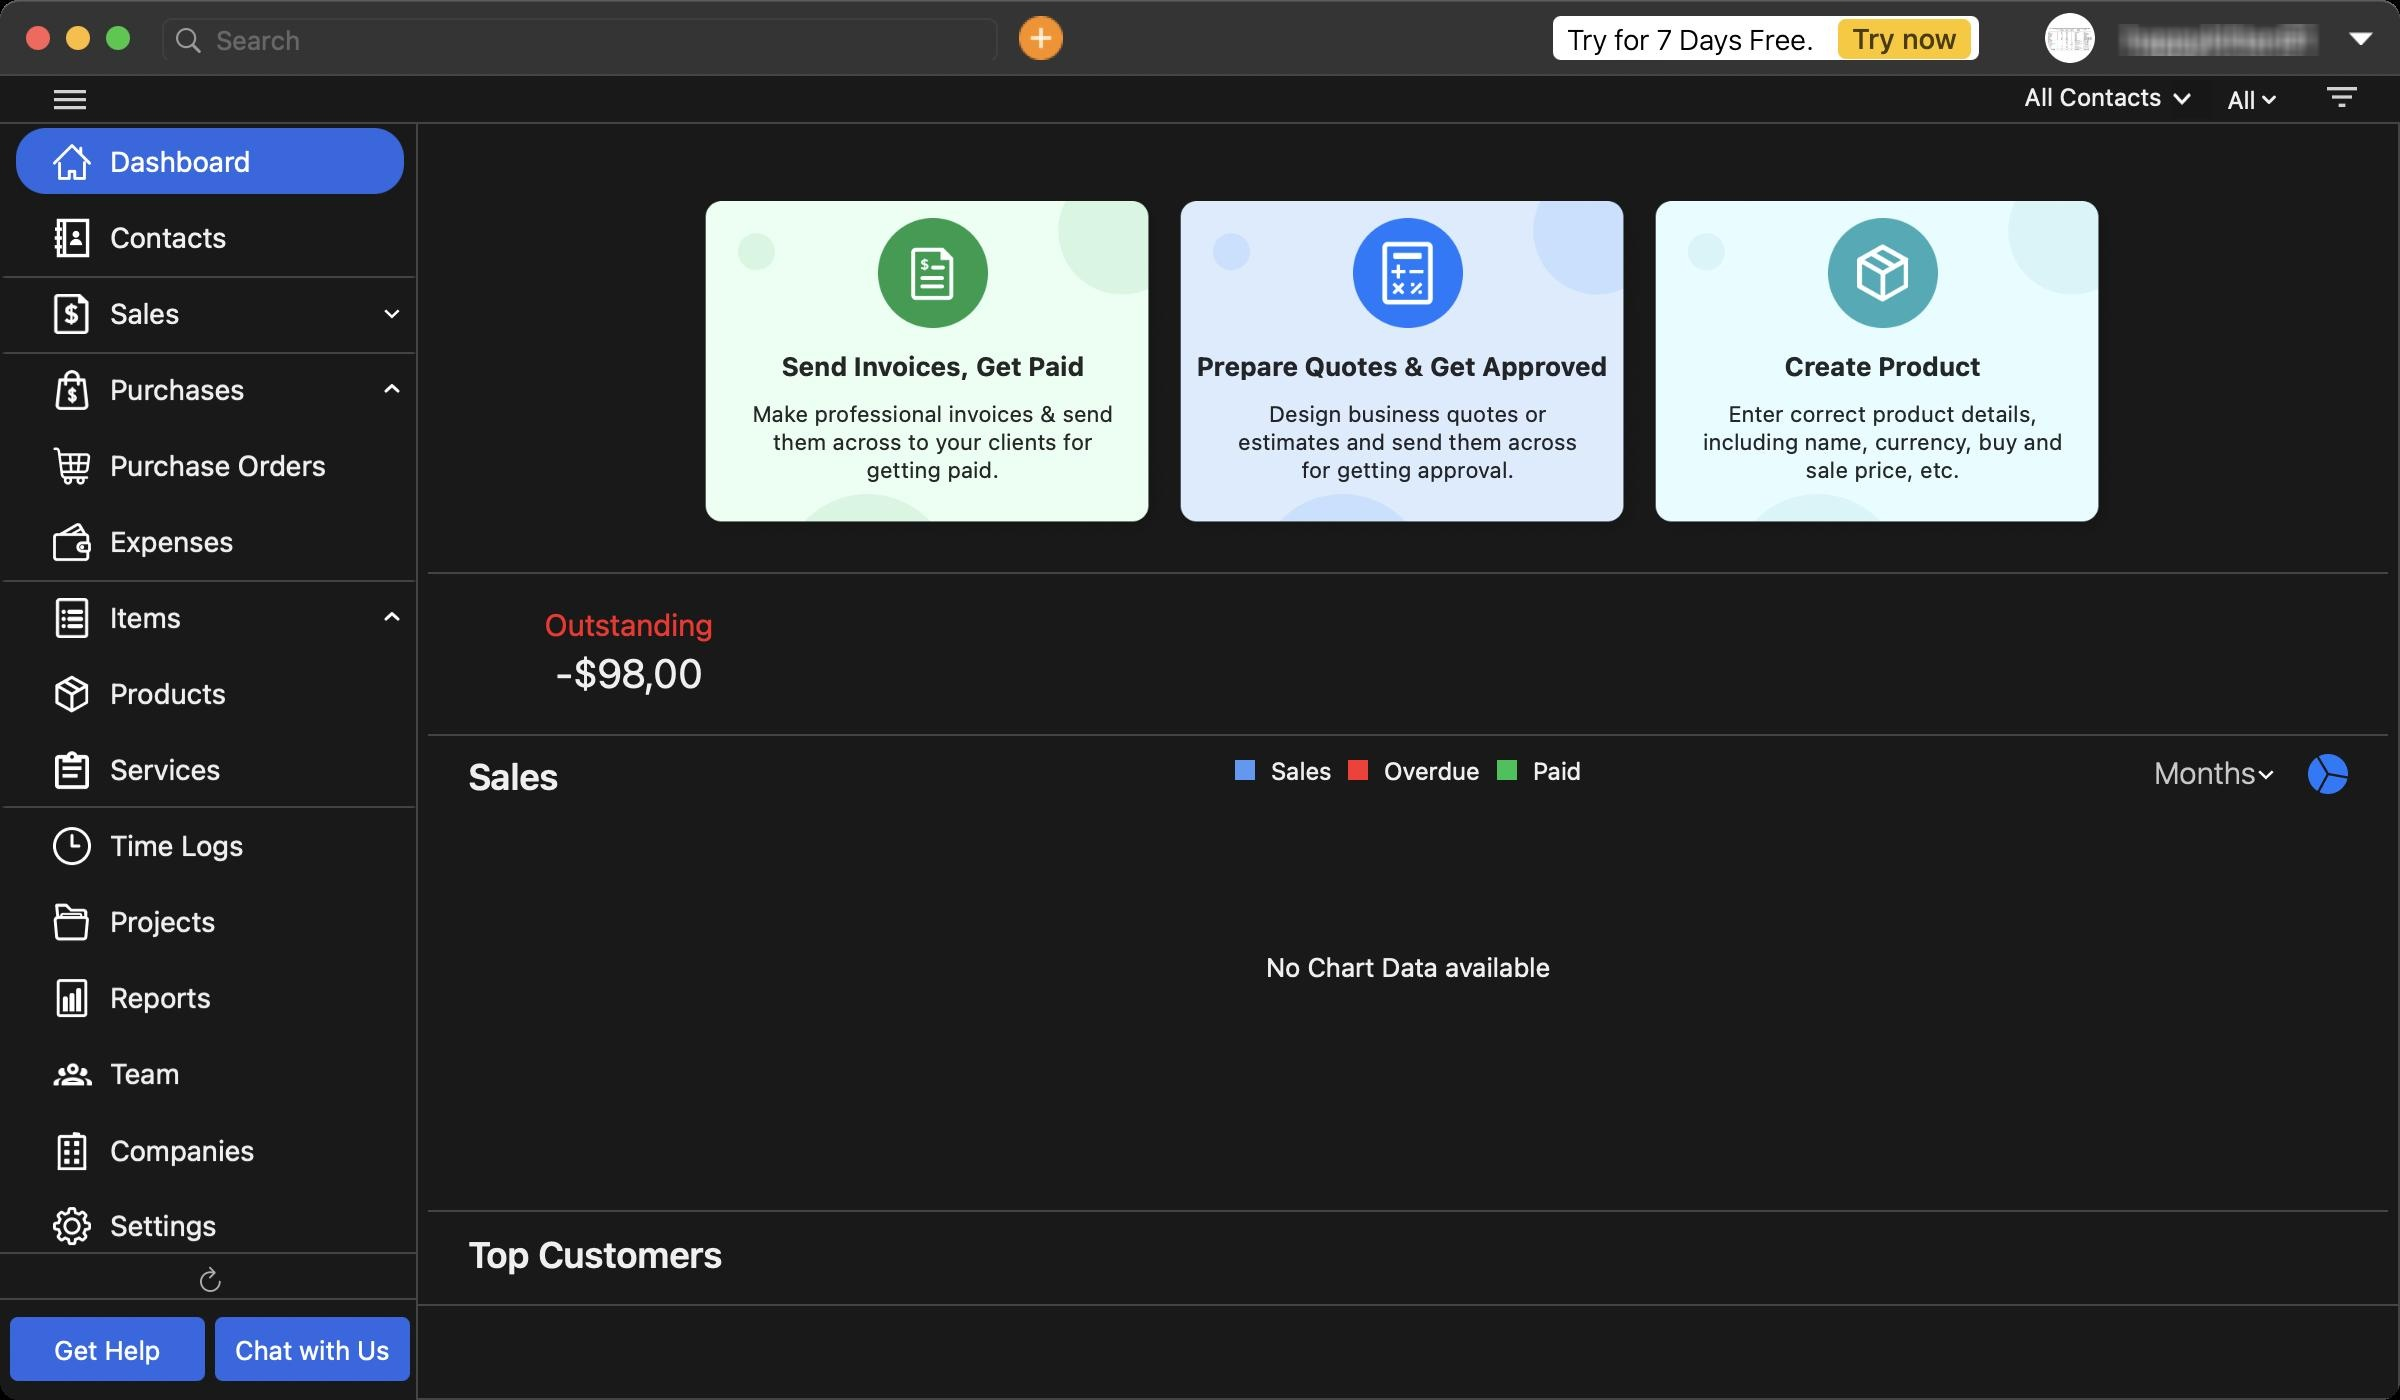
Accessibility tree:
{"name": "Moon_Invoice", "role": "AXWindow", "description": null, "role_description": "standard window", "value": null, "position": "257.00;102.00", "size": "1200;700", "children": [{"name": null, "role": "AXGroup", "description": null, "role_description": "group", "value": null, "position": "0.00;61.00", "size": "210;5", "children": []}, {"name": null, "role": "AXScrollArea", "description": null, "role_description": "scroll area", "value": null, "position": "0.00;62.00", "size": "210;568", "children": [{"name": null, "role": "AXTable", "description": null, "role_description": "table", "value": null, "position": "0.00;62.00", "size": "210;570", "children": [{"name": null, "role": "AXRow", "description": null, "role_description": "table row", "value": null, "position": "0.00;62.00", "size": "210;38", "children": [{"name": null, "role": "AXCell", "description": null, "role_description": "cell", "value": null, "position": "1.00;62.00", "size": "207;38", "children": [{"name": null, "role": "AXGroup", "description": null, "role_description": "group", "value": null, "position": "8.00;64.00", "size": "194;33", "children": [{"name": null, "role": "AXStaticText", "description": null, "role_description": "text", "value": "Dashboard", "position": "53.00;71.00", "size": "143;19", "children": []}, {"name": null, "role": "AXImage", "description": "iconLeft home White", "role_description": "image", "value": null, "position": "26.00;71.00", "size": "20;20", "children": []}]}]}]}, {"name": null, "role": "AXRow", "description": null, "role_description": "table row", "value": null, "position": "0.00;100.00", "size": "210;38", "children": [{"name": null, "role": "AXCell", "description": null, "role_description": "cell", "value": null, "position": "1.00;100.00", "size": "207;38", "children": [{"name": null, "role": "AXGroup", "description": null, "role_description": "group", "value": null, "position": "8.00;102.00", "size": "194;33", "children": [{"name": null, "role": "AXStaticText", "description": null, "role_description": "text", "value": "Contacts", "position": "53.00;109.00", "size": "143;19", "children": []}, {"name": null, "role": "AXImage", "description": "iconLeft contacts White", "role_description": "image", "value": null, "position": "26.00;109.00", "size": "20;20", "children": []}]}]}]}, {"name": null, "role": "AXRow", "description": null, "role_description": "table row", "value": null, "position": "0.00;138.00", "size": "210;38", "children": [{"name": null, "role": "AXCell", "description": null, "role_description": "cell", "value": null, "position": "1.00;138.00", "size": "207;38", "children": [{"name": null, "role": "AXGroup", "description": null, "role_description": "group", "value": null, "position": "-1.00;138.00", "size": "211;1", "children": []}, {"name": null, "role": "AXGroup", "description": null, "role_description": "group", "value": null, "position": "8.00;140.00", "size": "194;33", "children": [{"name": null, "role": "AXStaticText", "description": null, "role_description": "text", "value": "Sales", "position": "53.00;147.00", "size": "143;19", "children": []}, {"name": null, "role": "AXImage", "description": "iconLeft Sales White", "role_description": "image", "value": null, "position": "26.00;147.00", "size": "20;20", "children": []}]}, {"name": null, "role": "AXImage", "description": "down arrow White", "role_description": "image", "value": null, "position": "183.00;144.50", "size": "25;25", "children": []}]}]}, {"name": null, "role": "AXRow", "description": null, "role_description": "table row", "value": null, "position": "0.00;176.00", "size": "210;0", "children": [{"name": null, "role": "AXCell", "description": null, "role_description": "cell", "value": null, "position": "1.00;176.00", "size": "207;0", "children": [{"name": null, "role": "AXGroup", "description": null, "role_description": "group", "value": null, "position": "8.00;178.01", "size": "194;0", "children": [{"name": null, "role": "AXStaticText", "description": null, "role_description": "text", "value": "Invoices", "position": "53.00;185.01", "size": "143;19", "children": []}, {"name": null, "role": "AXImage", "description": "iconLeft invoice White", "role_description": "image", "value": null, "position": "26.00;185.01", "size": "20;20", "children": []}]}]}]}, {"name": null, "role": "AXRow", "description": null, "role_description": "table row", "value": null, "position": "0.00;176.01", "size": "210;0", "children": [{"name": null, "role": "AXCell", "description": null, "role_description": "cell", "value": null, "position": "1.00;176.01", "size": "207;0", "children": [{"name": null, "role": "AXGroup", "description": null, "role_description": "group", "value": null, "position": "8.00;178.02", "size": "194;0", "children": [{"name": null, "role": "AXStaticText", "description": null, "role_description": "text", "value": "Estimates", "position": "53.00;185.02", "size": "143;19", "children": []}, {"name": null, "role": "AXImage", "description": "iconLeft estimate White", "role_description": "image", "value": null, "position": "26.00;185.02", "size": "20;20", "children": []}]}]}]}, {"name": null, "role": "AXRow", "description": null, "role_description": "table row", "value": null, "position": "0.00;176.02", "size": "210;0", "children": [{"name": null, "role": "AXCell", "description": null, "role_description": "cell", "value": null, "position": "1.00;176.02", "size": "207;0", "children": [{"name": null, "role": "AXGroup", "description": null, "role_description": "group", "value": null, "position": "8.00;178.03", "size": "194;0", "children": [{"name": null, "role": "AXStaticText", "description": null, "role_description": "text", "value": "Credit Notes", "position": "53.00;185.03", "size": "143;19", "children": []}, {"name": null, "role": "AXImage", "description": "iconLeft credit notes White", "role_description": "image", "value": null, "position": "26.00;185.03", "size": "20;20", "children": []}]}]}]}, {"name": null, "role": "AXRow", "description": null, "role_description": "table row", "value": null, "position": "0.00;176.03", "size": "210;0", "children": [{"name": null, "role": "AXCell", "description": null, "role_description": "cell", "value": null, "position": "1.00;176.03", "size": "207;0", "children": [{"name": null, "role": "AXGroup", "description": null, "role_description": "group", "value": null, "position": "8.00;178.04", "size": "194;0", "children": [{"name": null, "role": "AXStaticText", "description": null, "role_description": "text", "value": "Payments", "position": "53.00;185.04", "size": "143;19", "children": []}, {"name": null, "role": "AXImage", "description": "iconLeft payments White", "role_description": "image", "value": null, "position": "26.00;185.04", "size": "20;20", "children": []}]}]}]}, {"name": null, "role": "AXRow", "description": null, "role_description": "table row", "value": null, "position": "0.00;176.04", "size": "210;38", "children": [{"name": null, "role": "AXCell", "description": null, "role_description": "cell", "value": null, "position": "1.00;176.04", "size": "207;38", "children": [{"name": null, "role": "AXGroup", "description": null, "role_description": "group", "value": null, "position": "-1.00;176.04", "size": "211;1", "children": []}, {"name": null, "role": "AXGroup", "description": null, "role_description": "group", "value": null, "position": "8.00;178.04", "size": "194;33", "children": [{"name": null, "role": "AXStaticText", "description": null, "role_description": "text", "value": "Purchases", "position": "53.00;185.04", "size": "143;19", "children": []}, {"name": null, "role": "AXImage", "description": "iconLeft Purchases White", "role_description": "image", "value": null, "position": "26.00;185.04", "size": "20;20", "children": []}]}, {"name": null, "role": "AXImage", "description": "up arrow white", "role_description": "image", "value": null, "position": "183.00;182.54", "size": "25;25", "children": []}]}]}, {"name": null, "role": "AXRow", "description": null, "role_description": "table row", "value": null, "position": "0.00;214.04", "size": "210;38", "children": [{"name": null, "role": "AXCell", "description": null, "role_description": "cell", "value": null, "position": "1.00;214.04", "size": "207;38", "children": [{"name": null, "role": "AXGroup", "description": null, "role_description": "group", "value": null, "position": "8.00;216.04", "size": "194;33", "children": [{"name": null, "role": "AXStaticText", "description": null, "role_description": "text", "value": "Purchase Orders", "position": "53.00;223.04", "size": "143;19", "children": []}, {"name": null, "role": "AXImage", "description": "iconLeft purchase order White", "role_description": "image", "value": null, "position": "26.00;223.04", "size": "20;20", "children": []}]}]}]}, {"name": null, "role": "AXRow", "description": null, "role_description": "table row", "value": null, "position": "0.00;252.04", "size": "210;38", "children": [{"name": null, "role": "AXCell", "description": null, "role_description": "cell", "value": null, "position": "1.00;252.04", "size": "207;38", "children": [{"name": null, "role": "AXGroup", "description": null, "role_description": "group", "value": null, "position": "8.00;254.04", "size": "194;33", "children": [{"name": null, "role": "AXStaticText", "description": null, "role_description": "text", "value": "Expenses", "position": "53.00;261.04", "size": "143;19", "children": []}, {"name": null, "role": "AXImage", "description": "iconLeft expenses White", "role_description": "image", "value": null, "position": "26.00;261.04", "size": "20;20", "children": []}]}]}]}, {"name": null, "role": "AXRow", "description": null, "role_description": "table row", "value": null, "position": "0.00;290.04", "size": "210;38", "children": [{"name": null, "role": "AXCell", "description": null, "role_description": "cell", "value": null, "position": "1.00;290.04", "size": "207;38", "children": [{"name": null, "role": "AXGroup", "description": null, "role_description": "group", "value": null, "position": "-1.00;290.04", "size": "211;1", "children": []}, {"name": null, "role": "AXGroup", "description": null, "role_description": "group", "value": null, "position": "8.00;292.04", "size": "194;33", "children": [{"name": null, "role": "AXStaticText", "description": null, "role_description": "text", "value": "Items", "position": "53.00;299.04", "size": "143;19", "children": []}, {"name": null, "role": "AXImage", "description": "iconLeft Items White", "role_description": "image", "value": null, "position": "26.00;299.04", "size": "20;20", "children": []}]}, {"name": null, "role": "AXImage", "description": "up arrow white", "role_description": "image", "value": null, "position": "183.00;296.54", "size": "25;25", "children": []}]}]}, {"name": null, "role": "AXRow", "description": null, "role_description": "table row", "value": null, "position": "0.00;328.04", "size": "210;38", "children": [{"name": null, "role": "AXCell", "description": null, "role_description": "cell", "value": null, "position": "1.00;328.04", "size": "207;38", "children": [{"name": null, "role": "AXGroup", "description": null, "role_description": "group", "value": null, "position": "8.00;330.04", "size": "194;33", "children": [{"name": null, "role": "AXStaticText", "description": null, "role_description": "text", "value": "Products", "position": "53.00;337.04", "size": "143;19", "children": []}, {"name": null, "role": "AXImage", "description": "iconLeft product White", "role_description": "image", "value": null, "position": "26.00;337.04", "size": "20;20", "children": []}]}]}]}, {"name": null, "role": "AXRow", "description": null, "role_description": "table row", "value": null, "position": "0.00;366.04", "size": "210;38", "children": [{"name": null, "role": "AXCell", "description": null, "role_description": "cell", "value": null, "position": "1.00;366.04", "size": "207;38", "children": [{"name": null, "role": "AXGroup", "description": null, "role_description": "group", "value": null, "position": "8.00;368.04", "size": "194;33", "children": [{"name": null, "role": "AXStaticText", "description": null, "role_description": "text", "value": "Services", "position": "53.00;375.04", "size": "143;19", "children": []}, {"name": null, "role": "AXImage", "description": "iconLeft service White", "role_description": "image", "value": null, "position": "26.00;375.04", "size": "20;20", "children": []}]}, {"name": null, "role": "AXGroup", "description": null, "role_description": "group", "value": null, "position": "-1.00;403.04", "size": "211;1", "children": []}]}]}, {"name": null, "role": "AXRow", "description": null, "role_description": "table row", "value": null, "position": "0.00;404.04", "size": "210;38", "children": [{"name": null, "role": "AXCell", "description": null, "role_description": "cell", "value": null, "position": "1.00;404.04", "size": "207;38", "children": [{"name": null, "role": "AXGroup", "description": null, "role_description": "group", "value": null, "position": "8.00;406.04", "size": "194;33", "children": [{"name": null, "role": "AXStaticText", "description": null, "role_description": "text", "value": "Time Logs", "position": "53.00;413.04", "size": "143;19", "children": []}, {"name": null, "role": "AXImage", "description": "iconLeft timelogs White", "role_description": "image", "value": null, "position": "26.00;413.04", "size": "20;20", "children": []}]}]}]}, {"name": null, "role": "AXRow", "description": null, "role_description": "table row", "value": null, "position": "0.00;442.04", "size": "210;38", "children": [{"name": null, "role": "AXCell", "description": null, "role_description": "cell", "value": null, "position": "1.00;442.04", "size": "207;38", "children": [{"name": null, "role": "AXGroup", "description": null, "role_description": "group", "value": null, "position": "8.00;444.04", "size": "194;33", "children": [{"name": null, "role": "AXStaticText", "description": null, "role_description": "text", "value": "Projects", "position": "53.00;451.04", "size": "143;19", "children": []}, {"name": null, "role": "AXImage", "description": "iconLeft project White", "role_description": "image", "value": null, "position": "26.00;451.04", "size": "20;20", "children": []}]}]}]}, {"name": null, "role": "AXRow", "description": null, "role_description": "table row", "value": null, "position": "0.00;480.04", "size": "210;0", "children": [{"name": null, "role": "AXCell", "description": null, "role_description": "cell", "value": null, "position": "1.00;480.04", "size": "207;0", "children": [{"name": null, "role": "AXGroup", "description": null, "role_description": "group", "value": null, "position": "8.00;482.05", "size": "194;0", "children": [{"name": null, "role": "AXStaticText", "description": null, "role_description": "text", "value": "Taxes", "position": "53.00;489.05", "size": "143;19", "children": []}, {"name": null, "role": "AXImage", "description": "iconLeft taxes White", "role_description": "image", "value": null, "position": "26.00;489.05", "size": "20;20", "children": []}]}]}]}, {"name": null, "role": "AXRow", "description": null, "role_description": "table row", "value": null, "position": "0.00;480.05", "size": "210;38", "children": [{"name": null, "role": "AXCell", "description": null, "role_description": "cell", "value": null, "position": "1.00;480.05", "size": "207;38", "children": [{"name": null, "role": "AXGroup", "description": null, "role_description": "group", "value": null, "position": "8.00;482.05", "size": "194;33", "children": [{"name": null, "role": "AXStaticText", "description": null, "role_description": "text", "value": "Reports", "position": "53.00;489.05", "size": "143;19", "children": []}, {"name": null, "role": "AXImage", "description": "iconLeft report White", "role_description": "image", "value": null, "position": "26.00;489.05", "size": "20;20", "children": []}]}]}]}, {"name": null, "role": "AXRow", "description": null, "role_description": "table row", "value": null, "position": "0.00;518.05", "size": "210;38", "children": [{"name": null, "role": "AXCell", "description": null, "role_description": "cell", "value": null, "position": "1.00;518.05", "size": "207;38", "children": [{"name": null, "role": "AXGroup", "description": null, "role_description": "group", "value": null, "position": "8.00;520.05", "size": "194;33", "children": [{"name": null, "role": "AXStaticText", "description": null, "role_description": "text", "value": "Team", "position": "53.00;527.05", "size": "143;19", "children": []}, {"name": null, "role": "AXImage", "description": "iconLeft team white", "role_description": "image", "value": null, "position": "26.00;527.05", "size": "20;20", "children": []}]}]}]}, {"name": null, "role": "AXRow", "description": null, "role_description": "table row", "value": null, "position": "0.00;556.05", "size": "210;38", "children": [{"name": null, "role": "AXCell", "description": null, "role_description": "cell", "value": null, "position": "1.00;556.05", "size": "207;38", "children": [{"name": null, "role": "AXGroup", "description": null, "role_description": "group", "value": null, "position": "8.00;558.05", "size": "194;33", "children": [{"name": null, "role": "AXStaticText", "description": null, "role_description": "text", "value": "Companies", "position": "53.00;565.55", "size": "143;19", "children": []}, {"name": null, "role": "AXImage", "description": "iconLeft cmpnyInfo White", "role_description": "image", "value": null, "position": "26.00;565.55", "size": "20;20", "children": []}]}]}]}, {"name": null, "role": "AXRow", "description": null, "role_description": "table row", "value": null, "position": "0.00;594.05", "size": "210;38", "children": [{"name": null, "role": "AXCell", "description": null, "role_description": "cell", "value": null, "position": "1.00;594.05", "size": "207;38", "children": [{"name": null, "role": "AXGroup", "description": null, "role_description": "group", "value": null, "position": "8.00;596.05", "size": "194;33", "children": [{"name": null, "role": "AXStaticText", "description": null, "role_description": "text", "value": "Settings", "position": "53.00;603.05", "size": "143;19", "children": []}, {"name": null, "role": "AXImage", "description": "iconLeft setting White", "role_description": "image", "value": null, "position": "26.00;603.05", "size": "20;20", "children": []}]}]}]}, {"name": null, "role": "AXColumn", "description": null, "role_description": "column", "value": null, "position": "0.00;62.00", "size": "210;570", "children": []}]}, {"name": null, "role": "AXScrollBar", "description": null, "role_description": "scroll bar", "value": 0.0, "position": "194.00;62.00", "size": "16;568", "children": [{"name": null, "role": "AXValueIndicator", "description": null, "role_description": "value indicator", "value": 0.0, "position": "198.00;63.00", "size": "12;564", "children": []}, {"name": null, "role": "AXButton", "description": null, "role_description": "increment arrow button", "value": null, "position": "194.00;62.00", "size": "0;0", "children": []}, {"name": null, "role": "AXButton", "description": null, "role_description": "decrement arrow button", "value": null, "position": "194.00;62.00", "size": "0;0", "children": []}, {"name": null, "role": "AXButton", "description": null, "role_description": "increment page button", "value": null, "position": "198.00;627.00", "size": "12;3", "children": []}, {"name": null, "role": "AXButton", "description": null, "role_description": "decrement page button", "value": null, "position": "198.00;62.00", "size": "12;1", "children": []}]}]}, {"name": null, "role": "AXGroup", "description": null, "role_description": "group", "value": null, "position": "0.00;626.00", "size": "210;23", "children": [{"name": "", "role": "AXButton", "description": "refresh", "role_description": "button", "value": null, "position": "85.00;625.00", "size": "40;30", "children": []}, {"name": null, "role": "AXStaticText", "description": null, "role_description": "text", "value": "Label", "position": "0.00;626.00", "size": "210;1", "children": []}]}, {"name": null, "role": "AXGroup", "description": null, "role_description": "group", "value": null, "position": "0.00;649.00", "size": "210;51", "children": [{"name": null, "role": "AXStaticText", "description": null, "role_description": "text", "value": "Label", "position": "0.00;649.00", "size": "210;1", "children": []}, {"name": "Get_Help", "role": "AXButton", "description": null, "role_description": "button", "value": null, "position": "5.00;658.50", "size": "98;32", "children": []}, {"name": "Chat_with_Us", "role": "AXButton", "description": null, "role_description": "button", "value": null, "position": "107.50;658.50", "size": "98;32", "children": []}]}, {"name": null, "role": "AXSplitGroup", "description": null, "role_description": "split group", "value": null, "position": "208.00;62.00", "size": "992;638", "children": [{"name": null, "role": "AXSplitter", "description": null, "role_description": "splitter", "value": 250.0, "position": "458.00;62.00", "size": "1;638", "children": []}]}, {"name": "", "role": "AXButton", "description": null, "role_description": "button", "value": null, "position": "27.00;45.00", "size": "16;10", "children": []}, {"name": null, "role": "AXComboBox", "description": null, "role_description": "combo box", "value": "All Contacts", "position": "987.00;39.00", "size": "123;19", "children": [{"name": "", "role": "AXButton", "description": null, "role_description": "button", "value": null, "position": "1087.00;37.00", "size": "28;23", "children": []}]}, {"name": null, "role": "AXImage", "description": "popup downN", "role_description": "image", "value": null, "position": "1086.00;40.00", "size": "20;20", "children": []}, {"name": "All", "role": "AXMenuButton", "description": null, "role_description": "menu button", "value": null, "position": "1110.00;42.00", "size": "34;15", "children": []}, {"name": "", "role": "AXButton", "description": null, "role_description": "button", "value": null, "position": "1161.00;41.00", "size": "20;15", "children": []}, {"name": null, "role": "AXScrollArea", "description": null, "role_description": "scroll area", "value": null, "position": "207.00;60.00", "size": "994;546", "children": [{"name": null, "role": "AXTable", "description": null, "role_description": "table", "value": null, "position": "208.00;61.00", "size": "992;592", "children": [{"name": null, "role": "AXRow", "description": null, "role_description": "table row", "value": null, "position": "208.00;61.00", "size": "992;225", "children": [{"name": null, "role": "AXCell", "description": null, "role_description": "cell", "value": null, "position": "214.00;61.00", "size": "980;225", "children": [{"name": null, "role": "AXGroup", "description": null, "role_description": "group", "value": null, "position": "214.00;61.00", "size": "980;225", "children": [{"name": null, "role": "AXImage", "description": "card invoice bg", "role_description": "image", "value": null, "position": "348.00;84.00", "size": "238;199", "children": []}, {"name": null, "role": "AXImage", "description": "card invoice", "role_description": "image", "value": null, "position": "439.00;109.00", "size": "55;55", "children": []}, {"name": null, "role": "AXStaticText", "description": null, "role_description": "text", "value": "Send Invoices, Get Paid", "position": "357.50;174.00", "size": "218;16", "children": []}, {"name": null, "role": "AXStaticText", "description": null, "role_description": "text", "value": "Make professional invoices & send them across to your clients for getting paid.", "position": "369.50;200.00", "size": "194;42", "children": []}, {"name": "", "role": "AXButton", "description": null, "role_description": "button", "value": null, "position": "348.00;84.00", "size": "238;199", "children": []}, {"name": null, "role": "AXImage", "description": "card estimate bg", "role_description": "image", "value": null, "position": "585.50;84.00", "size": "238;199", "children": []}, {"name": null, "role": "AXImage", "description": "card estimate", "role_description": "image", "value": null, "position": "676.50;109.00", "size": "55;55", "children": []}, {"name": null, "role": "AXStaticText", "description": null, "role_description": "text", "value": "Prepare Quotes & Get Approved", "position": "586.00;174.00", "size": "230;16", "children": []}, {"name": null, "role": "AXStaticText", "description": null, "role_description": "text", "value": "Design business quotes or estimates and send them across for getting approval.", "position": "607.00;200.00", "size": "194;42", "children": []}, {"name": "", "role": "AXButton", "description": null, "role_description": "button", "value": null, "position": "585.50;84.00", "size": "238;176", "children": []}, {"name": null, "role": "AXImage", "description": "card product bg", "role_description": "image", "value": null, "position": "823.00;84.00", "size": "238;199", "children": []}, {"name": null, "role": "AXImage", "description": "card product", "role_description": "image", "value": null, "position": "914.00;109.00", "size": "55;55", "children": []}, {"name": null, "role": "AXStaticText", "description": null, "role_description": "text", "value": "Create Product", "position": "832.50;174.00", "size": "218;16", "children": []}, {"name": null, "role": "AXStaticText", "description": null, "role_description": "text", "value": "Enter correct product details, including name, currency, buy and sale price, etc.", "position": "844.50;200.00", "size": "194;42", "children": []}, {"name": "", "role": "AXButton", "description": null, "role_description": "button", "value": null, "position": "823.00;84.00", "size": "238;199", "children": []}]}]}]}, {"name": null, "role": "AXRow", "description": null, "role_description": "table row", "value": null, "position": "208.00;286.00", "size": "992;81", "children": [{"name": null, "role": "AXCell", "description": null, "role_description": "cell", "value": null, "position": "214.00;286.00", "size": "980;81", "children": [{"name": null, "role": "AXGroup", "description": null, "role_description": "group", "value": null, "position": "214.00;286.00", "size": "980;81", "children": [{"name": null, "role": "AXGroup", "description": null, "role_description": "group", "value": null, "position": "214.00;286.00", "size": "980;1", "children": []}, {"name": null, "role": "AXGroup", "description": null, "role_description": "group", "value": null, "position": "224.00;291.00", "size": "181;76", "children": [{"name": null, "role": "AXStaticText", "description": null, "role_description": "text", "value": "Outstanding", "position": "232.00;303.00", "size": "165;20", "children": []}, {"name": null, "role": "AXStaticText", "description": null, "role_description": "text", "value": "-$98,00 ", "position": "222.00;325.00", "size": "185;24", "children": []}, {"name": "", "role": "AXButton", "description": null, "role_description": "button", "value": null, "position": "224.00;291.00", "size": "181;76", "children": []}]}]}]}]}, {"name": null, "role": "AXRow", "description": null, "role_description": "table row", "value": null, "position": "208.00;367.00", "size": "992;232", "children": [{"name": null, "role": "AXCell", "description": null, "role_description": "cell", "value": null, "position": "214.00;367.00", "size": "980;232", "children": [{"name": null, "role": "AXGroup", "description": null, "role_description": "group", "value": null, "position": "214.00;367.00", "size": "980;232", "children": [{"name": null, "role": "AXStaticText", "description": null, "role_description": "text", "value": "Sales", "position": "232.00;377.00", "size": "50;22", "children": []}, {"name": "", "role": "AXButton", "description": null, "role_description": "button", "value": null, "position": "1154.00;377.00", "size": "20;20", "children": []}, {"name": null, "role": "AXPopUpButton", "description": null, "role_description": "pop up button", "value": "Months", "position": "1074.00;376.00", "size": "57;21", "children": []}, {"name": "", "role": "AXButton", "description": null, "role_description": "button", "value": null, "position": "1129.00;385.00", "size": "8;5", "children": []}, {"name": null, "role": "AXGroup", "description": null, "role_description": "group", "value": null, "position": "617.50;377.00", "size": "174;37", "children": [{"name": null, "role": "AXGroup", "description": null, "role_description": "group", "value": null, "position": "617.50;380.00", "size": "10;10", "children": []}, {"name": null, "role": "AXStaticText", "description": null, "role_description": "text", "value": "Sales", "position": "633.50;377.00", "size": "34;16", "children": []}, {"name": null, "role": "AXGroup", "description": null, "role_description": "group", "value": null, "position": "674.00;380.00", "size": "10;10", "children": []}, {"name": null, "role": "AXStaticText", "description": null, "role_description": "text", "value": "Overdue", "position": "690.00;377.00", "size": "52;16", "children": []}, {"name": null, "role": "AXGroup", "description": null, "role_description": "group", "value": null, "position": "748.50;380.00", "size": "10;10", "children": []}, {"name": null, "role": "AXStaticText", "description": null, "role_description": "text", "value": "Paid", "position": "764.50;377.00", "size": "28;16", "children": []}]}, {"name": null, "role": "AXGroup", "description": null, "role_description": "group", "value": null, "position": "214.00;367.00", "size": "980;1", "children": []}, {"name": null, "role": "AXStaticText", "description": null, "role_description": "text", "value": "No Chart Data available", "position": "631.00;474.50", "size": "146;17", "children": []}]}]}]}, {"name": null, "role": "AXRow", "description": null, "role_description": "table row", "value": null, "position": "208.00;599.00", "size": "992;54", "children": [{"name": null, "role": "AXCell", "description": null, "role_description": "cell", "value": null, "position": "214.00;599.00", "size": "980;54", "children": [{"name": null, "role": "AXGroup", "description": null, "role_description": "group", "value": null, "position": "214.00;599.00", "size": "980;54", "children": [{"name": null, "role": "AXStaticText", "description": null, "role_description": "text", "value": "Top Customers", "position": "232.00;616.00", "size": "132;22", "children": []}, {"name": null, "role": "AXScrollArea", "description": null, "role_description": "scroll area", "value": null, "position": "214.00;648.00", "size": "980;5", "children": [{"name": null, "role": "AXTable", "description": null, "role_description": "table", "value": null, "position": "214.00;648.00", "size": "980;5", "children": [{"name": null, "role": "AXColumn", "description": null, "role_description": "column", "value": null, "position": "214.00;648.00", "size": "980;5", "children": []}]}]}, {"name": null, "role": "AXGroup", "description": null, "role_description": "group", "value": null, "position": "214.00;605.00", "size": "980;1", "children": []}]}]}]}, {"name": null, "role": "AXColumn", "description": null, "role_description": "column", "value": null, "position": "208.00;61.00", "size": "992;592", "children": []}]}]}, {"name": null, "role": "AXGroup", "description": null, "role_description": "group", "value": null, "position": "208.00;61.00", "size": "992;0", "children": [{"name": null, "role": "AXStaticText", "description": null, "role_description": "text", "value": "", "position": "208.00;61.00", "size": "1;0", "children": []}]}, {"name": null, "role": "AXToolbar", "description": null, "role_description": "toolbar", "value": null, "position": "0.00;0.00", "size": "1200;38", "children": [{"name": null, "role": "AXGroup", "description": null, "role_description": "group", "value": null, "position": "76.00;0.00", "size": "428;38", "children": [{"name": null, "role": "AXGroup", "description": null, "role_description": "group", "value": null, "position": "80.00;8.00", "size": "420;22", "children": [{"name": null, "role": "AXTextField", "description": null, "role_description": "search text field", "value": "", "position": "80.00;8.00", "size": "420;25", "children": [{"name": "", "role": "AXButton", "description": "search", "role_description": "button", "value": null, "position": "82.00;9.00", "size": "25;22", "children": []}]}]}]}, {"name": null, "role": "AXButton", "description": null, "role_description": "button", "value": null, "position": "504.00;0.00", "size": "33;38", "children": []}, {"name": null, "role": "AXGroup", "description": null, "role_description": "group", "value": null, "position": "772.00;0.00", "size": "222;38", "children": [{"name": null, "role": "AXGroup", "description": null, "role_description": "group", "value": null, "position": "776.50;8.00", "size": "213;22", "children": [{"name": null, "role": "AXStaticText", "description": null, "role_description": "text", "value": "Try for 7 Days Free.", "position": "779.50;10.00", "size": "132;18", "children": []}, {"name": null, "role": "AXStaticText", "description": null, "role_description": "text", "value": "Try now", "position": "919.00;9.50", "size": "66;20", "children": []}, {"name": "", "role": "AXButton", "description": null, "role_description": "button", "value": null, "position": "776.50;6.00", "size": "215;24", "children": []}]}]}, {"name": null, "role": "AXGroup", "description": null, "role_description": "group", "value": null, "position": "1018.00;0.00", "size": "178;38", "children": [{"name": null, "role": "AXGroup", "description": null, "role_description": "group", "value": null, "position": "1022.50;1.50", "size": "169;35", "children": [{"name": null, "role": "AXGroup", "description": null, "role_description": "group", "value": null, "position": "1022.50;6.50", "size": "25;25", "children": [{"name": null, "role": "AXImage", "description": "", "role_description": "image", "value": null, "position": "1023.50;7.50", "size": "23;23", "children": []}]}, {"name": null, "role": "AXStaticText", "description": null, "role_description": "text", "value": "happykitten91", "position": "1050.50;10.00", "size": "118;18", "children": []}, {"name": null, "role": "AXImage", "description": "companyDownArrow", "role_description": "image", "value": null, "position": "1169.50;6.50", "size": "20;25", "children": []}, {"name": "", "role": "AXButton", "description": null, "role_description": "button", "value": null, "position": "1022.50;-0.50", "size": "169;37", "children": []}]}]}]}, {"name": null, "role": "AXButton", "description": null, "role_description": "close button", "value": null, "position": "12.00;11.00", "size": "14;16", "children": []}, {"name": null, "role": "AXButton", "description": null, "role_description": "full screen button", "value": null, "position": "52.00;11.00", "size": "14;16", "children": [{"name": null, "role": "AXGroup", "description": null, "role_description": "group", "value": null, "position": "52.00;11.00", "size": "14;16", "children": [{"name": null, "role": "AXGroup", "description": null, "role_description": "group", "value": null, "position": "52.00;11.00", "size": "14;16", "children": []}]}]}, {"name": null, "role": "AXButton", "description": null, "role_description": "minimize button", "value": null, "position": "32.00;11.00", "size": "14;16", "children": []}]}